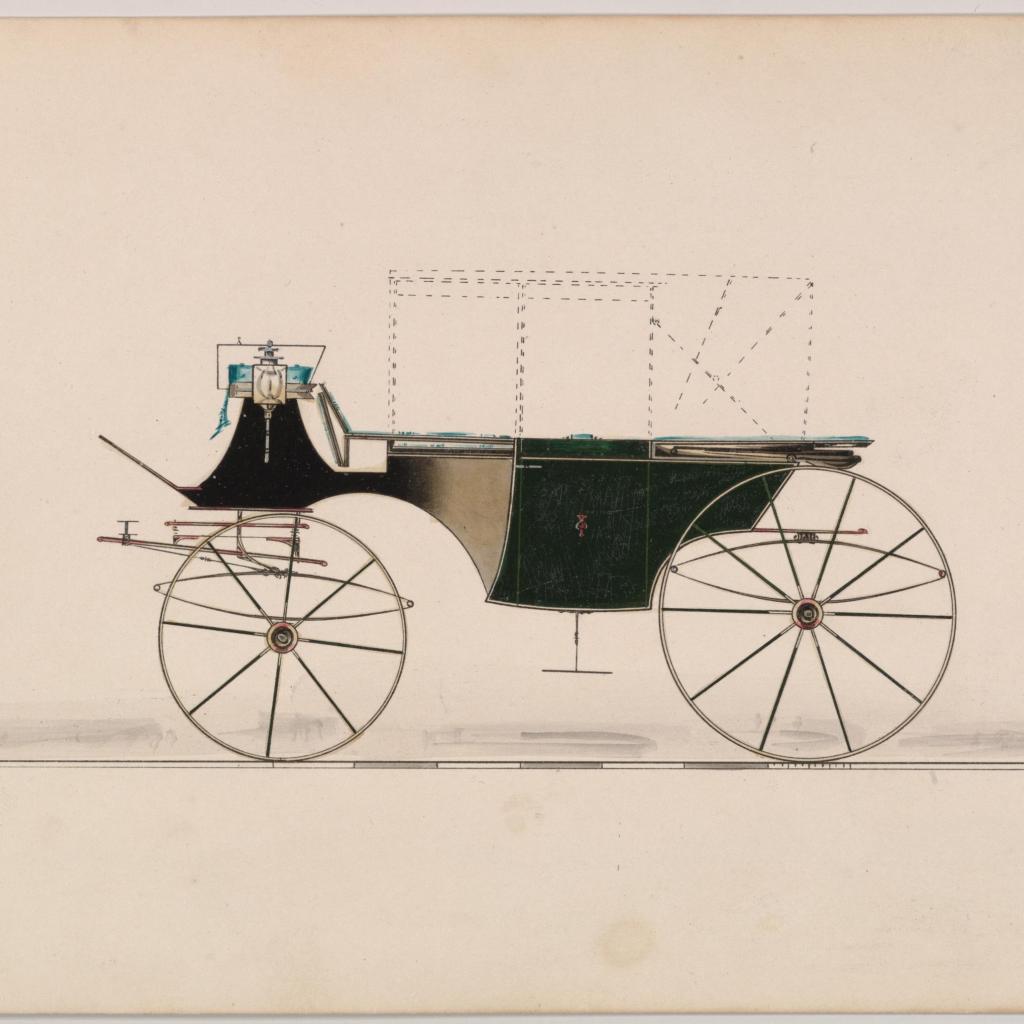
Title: Design for Landaulet (unnumbered)
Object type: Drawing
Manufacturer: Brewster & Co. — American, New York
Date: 1850–70
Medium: Pen and black ink, watercolor and gouache
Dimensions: sheet: 6 x 8 3/4 in. (15.2 x 22.2 cm)
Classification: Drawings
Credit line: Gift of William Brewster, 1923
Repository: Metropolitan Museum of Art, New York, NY